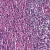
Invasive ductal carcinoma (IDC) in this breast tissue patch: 1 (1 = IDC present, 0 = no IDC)